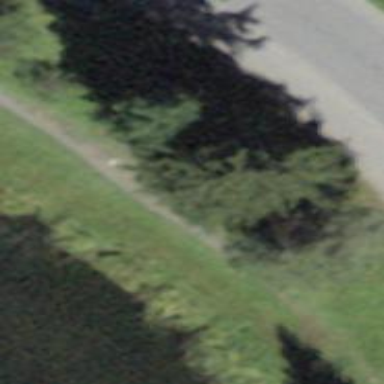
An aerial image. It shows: Bench.